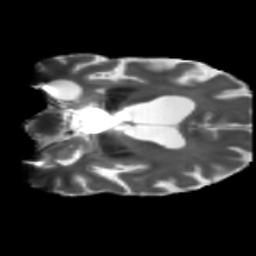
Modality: T2w
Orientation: coronal
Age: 75
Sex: male
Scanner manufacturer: siemens
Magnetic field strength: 3 T
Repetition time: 5.25 s
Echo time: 0.08 s